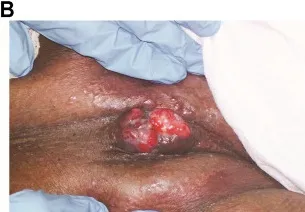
Tumor images of patients A and B. (B) 11 weeks after second experimental treatment, the patient returned for the last cycle of intratumoral vaccinations and topical imiquimod therapy. The tumor measured 2 cm3.
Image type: medical_photograph (other_medical_photograph)